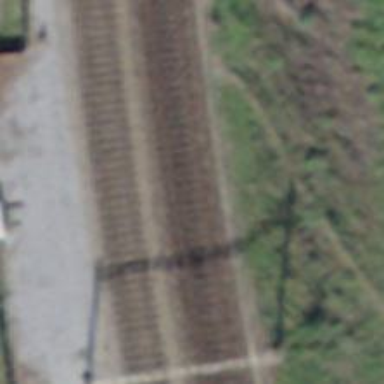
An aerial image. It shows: Single-track electrified railway with contact line.